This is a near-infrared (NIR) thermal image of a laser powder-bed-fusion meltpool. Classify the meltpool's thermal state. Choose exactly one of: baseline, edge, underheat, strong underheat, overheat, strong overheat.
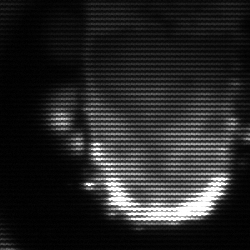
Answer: baseline